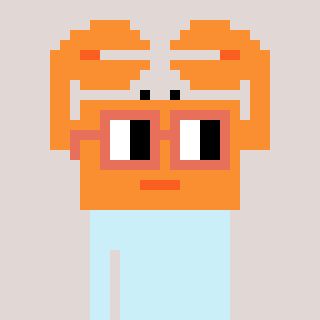
a pixel art character with square orange glasses, a crab-shaped head and a grayscale-colored body on a warm background